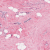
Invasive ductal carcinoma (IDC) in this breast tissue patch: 0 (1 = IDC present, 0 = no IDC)